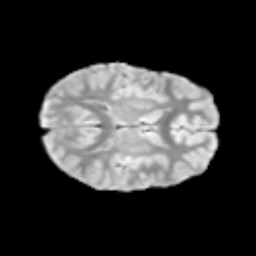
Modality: T2w
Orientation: axial
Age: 10
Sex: female
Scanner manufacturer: siemens
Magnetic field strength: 3 T
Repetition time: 3.8 s
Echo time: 0.07 s